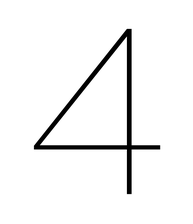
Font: Poppins-Thin